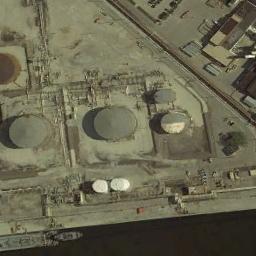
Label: storage_tank